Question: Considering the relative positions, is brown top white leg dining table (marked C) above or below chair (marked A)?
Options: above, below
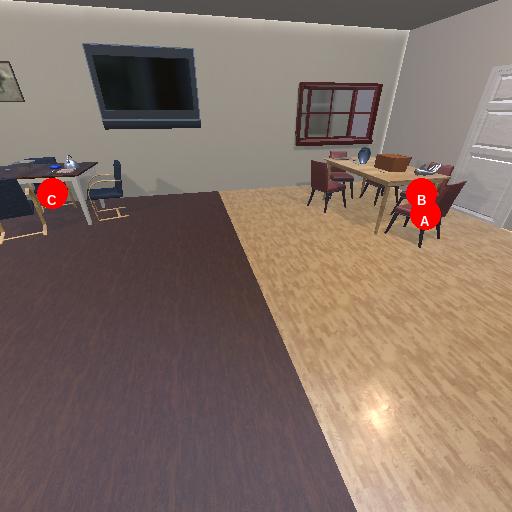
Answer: above